Interaction volume radius: 5 \u00c5
Interaction volume height: 15 \u00c5
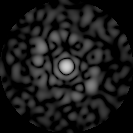
Disorder parameter: 0.8117